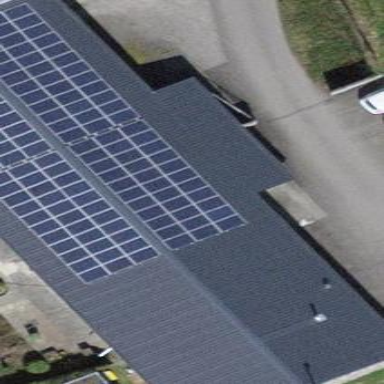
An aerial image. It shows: Solar photovoltaic panel generator.